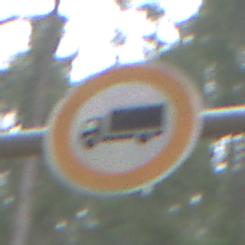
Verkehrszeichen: VerbotFuerKraftfahrzeugeUeberDreiKommaFuenfTonnen
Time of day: Midday
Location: Outdoor (Nature)
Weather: Overcast
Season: NotSpecified
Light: Natural